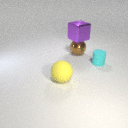
large brown metal sphere behind large yellow rubber sphere